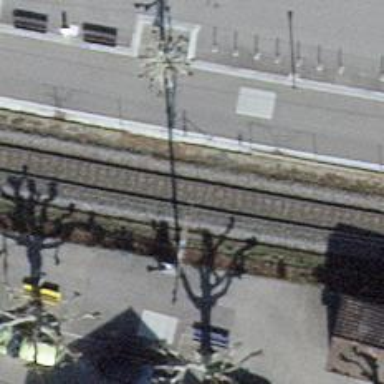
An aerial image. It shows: Railway milestone.